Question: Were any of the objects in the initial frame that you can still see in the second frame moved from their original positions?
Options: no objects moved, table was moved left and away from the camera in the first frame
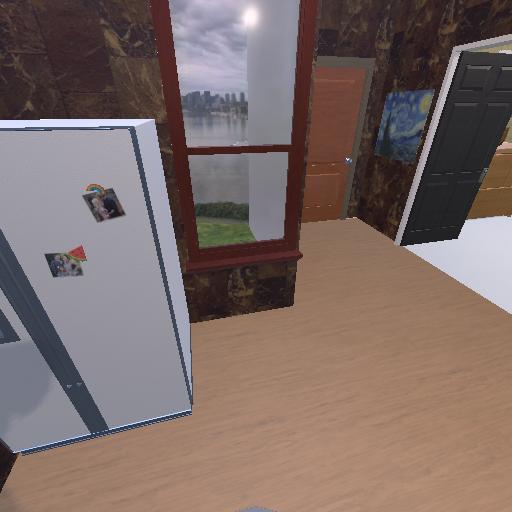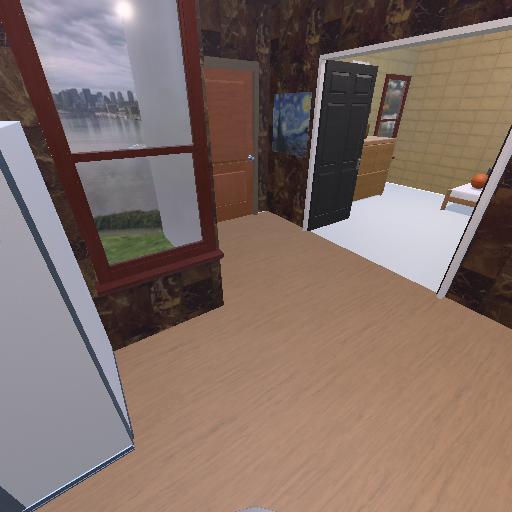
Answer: no objects moved